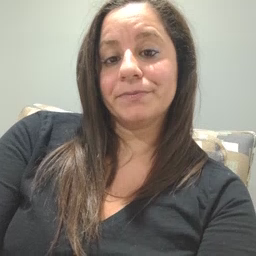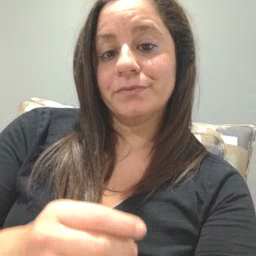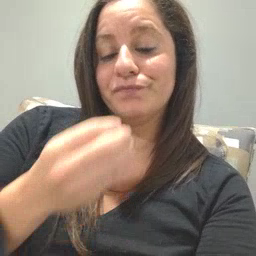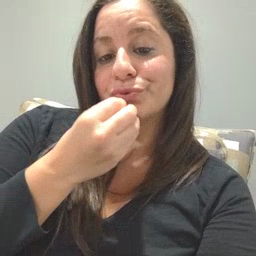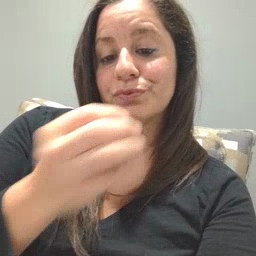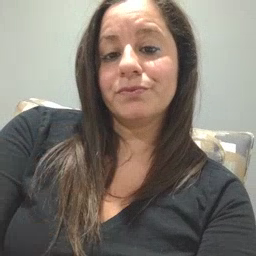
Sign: food